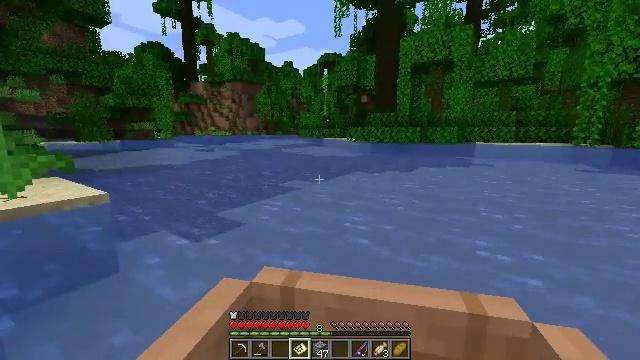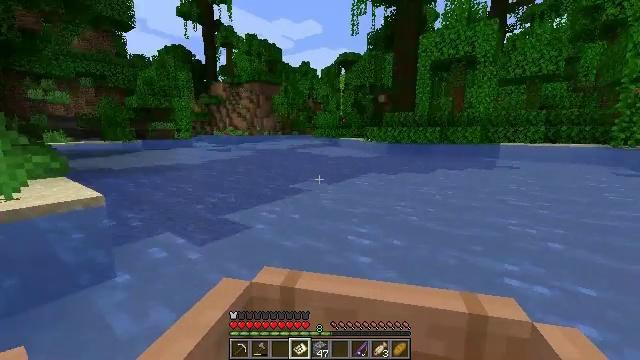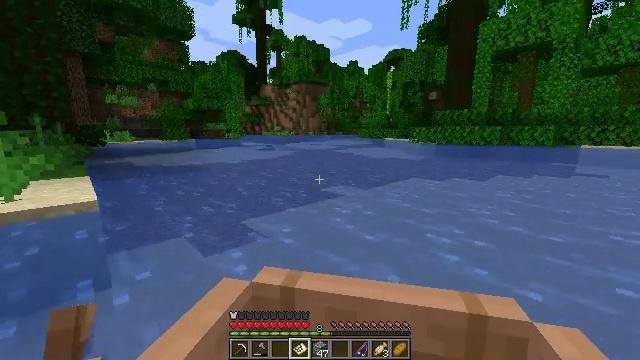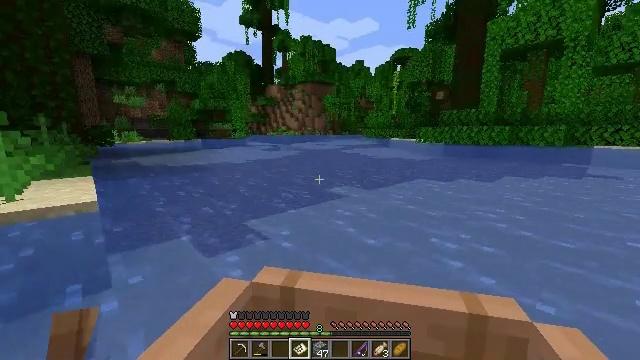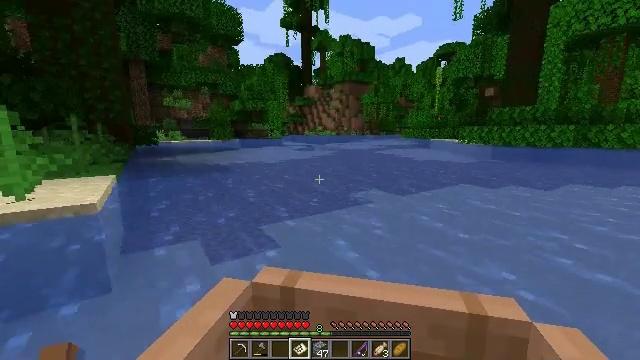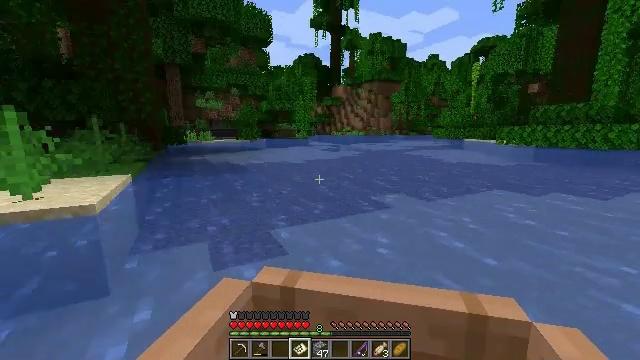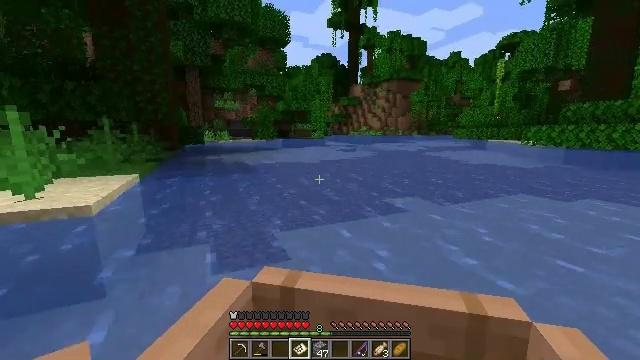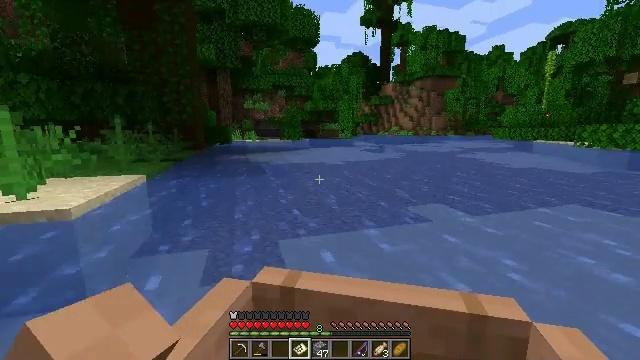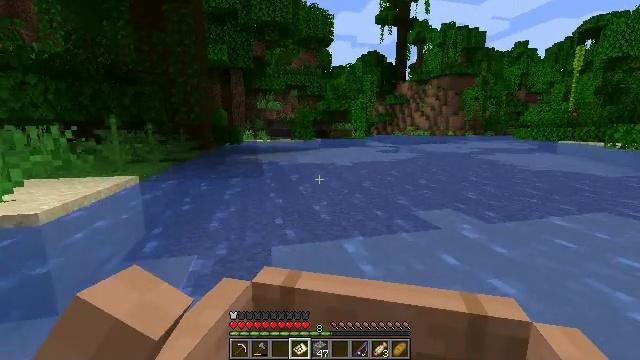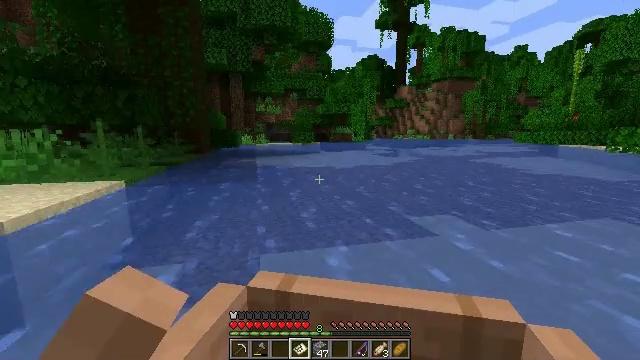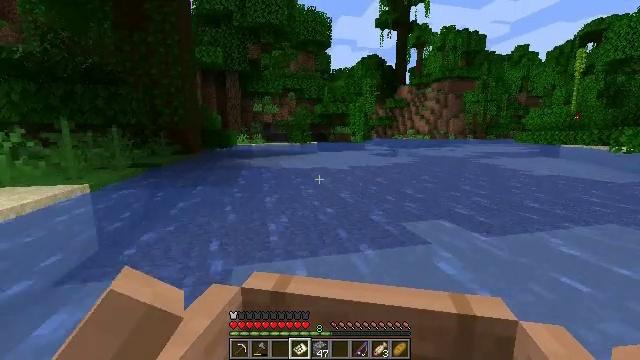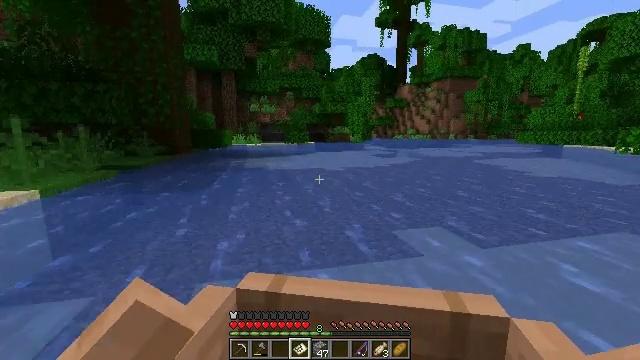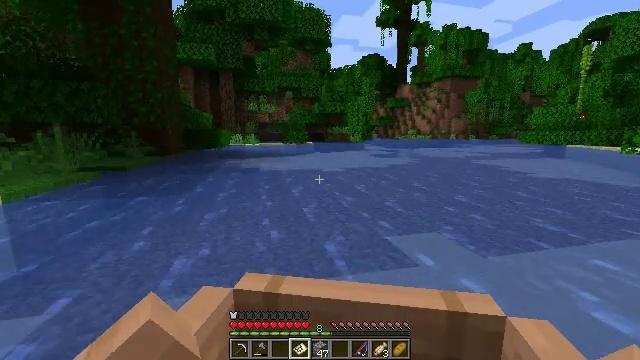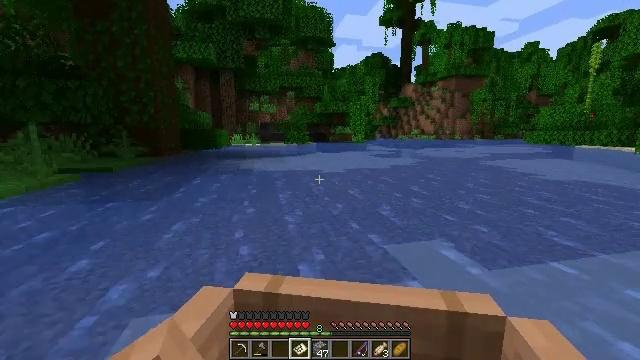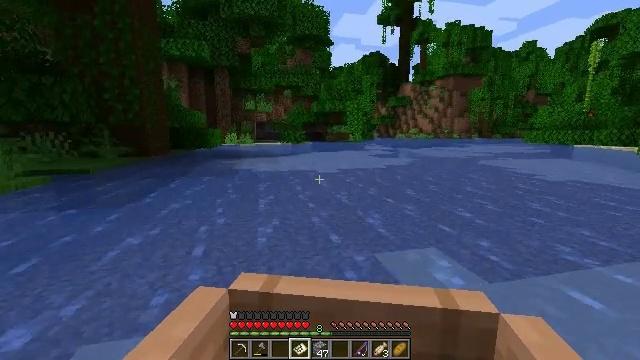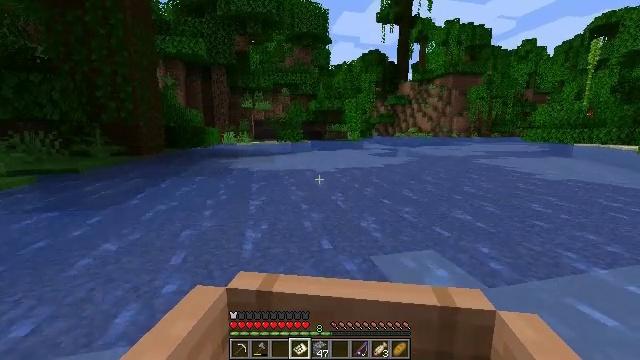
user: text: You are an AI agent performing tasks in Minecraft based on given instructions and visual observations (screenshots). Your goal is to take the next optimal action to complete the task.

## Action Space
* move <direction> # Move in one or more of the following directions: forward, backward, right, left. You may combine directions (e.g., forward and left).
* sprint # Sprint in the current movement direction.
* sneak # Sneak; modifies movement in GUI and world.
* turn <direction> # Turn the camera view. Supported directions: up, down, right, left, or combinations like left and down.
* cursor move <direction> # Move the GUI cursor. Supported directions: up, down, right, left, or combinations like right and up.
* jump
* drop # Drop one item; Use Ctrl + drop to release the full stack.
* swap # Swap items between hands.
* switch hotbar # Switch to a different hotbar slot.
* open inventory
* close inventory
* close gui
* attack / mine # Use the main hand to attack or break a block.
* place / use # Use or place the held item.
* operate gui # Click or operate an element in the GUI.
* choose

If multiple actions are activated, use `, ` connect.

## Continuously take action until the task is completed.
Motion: motion action
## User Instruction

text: Clear the jungle leaves to make way.
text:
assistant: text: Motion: move forward and move left
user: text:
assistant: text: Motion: move forward and move left
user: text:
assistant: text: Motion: move forward and move left
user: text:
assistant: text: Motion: move forward
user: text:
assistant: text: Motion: move forward
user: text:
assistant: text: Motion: move forward and move right
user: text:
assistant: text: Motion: move forward and move right
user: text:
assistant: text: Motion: move forward and move right
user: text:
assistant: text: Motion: move forward, turn right
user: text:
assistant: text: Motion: move forward, turn right
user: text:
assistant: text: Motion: move forward, turn right
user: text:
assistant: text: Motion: move forward
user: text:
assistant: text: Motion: move forward
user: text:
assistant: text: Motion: move forward and move right, turn right
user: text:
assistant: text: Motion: move forward and move right
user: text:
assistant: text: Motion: move forward and move right, turn right
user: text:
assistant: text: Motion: move forward, turn right
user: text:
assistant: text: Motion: move forward, turn right
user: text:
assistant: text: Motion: move forward
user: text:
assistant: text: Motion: move forward
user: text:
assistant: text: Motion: move forward
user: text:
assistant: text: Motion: move forward
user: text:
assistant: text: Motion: move forward
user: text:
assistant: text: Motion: move forward
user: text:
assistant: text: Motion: move forward
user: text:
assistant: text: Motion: move forward
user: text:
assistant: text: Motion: move forward
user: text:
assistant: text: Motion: move forward
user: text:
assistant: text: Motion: move forward
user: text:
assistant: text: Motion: move forward